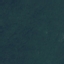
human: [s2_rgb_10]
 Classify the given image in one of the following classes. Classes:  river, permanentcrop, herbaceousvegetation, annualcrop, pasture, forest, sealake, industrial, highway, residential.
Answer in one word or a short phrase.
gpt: Forest